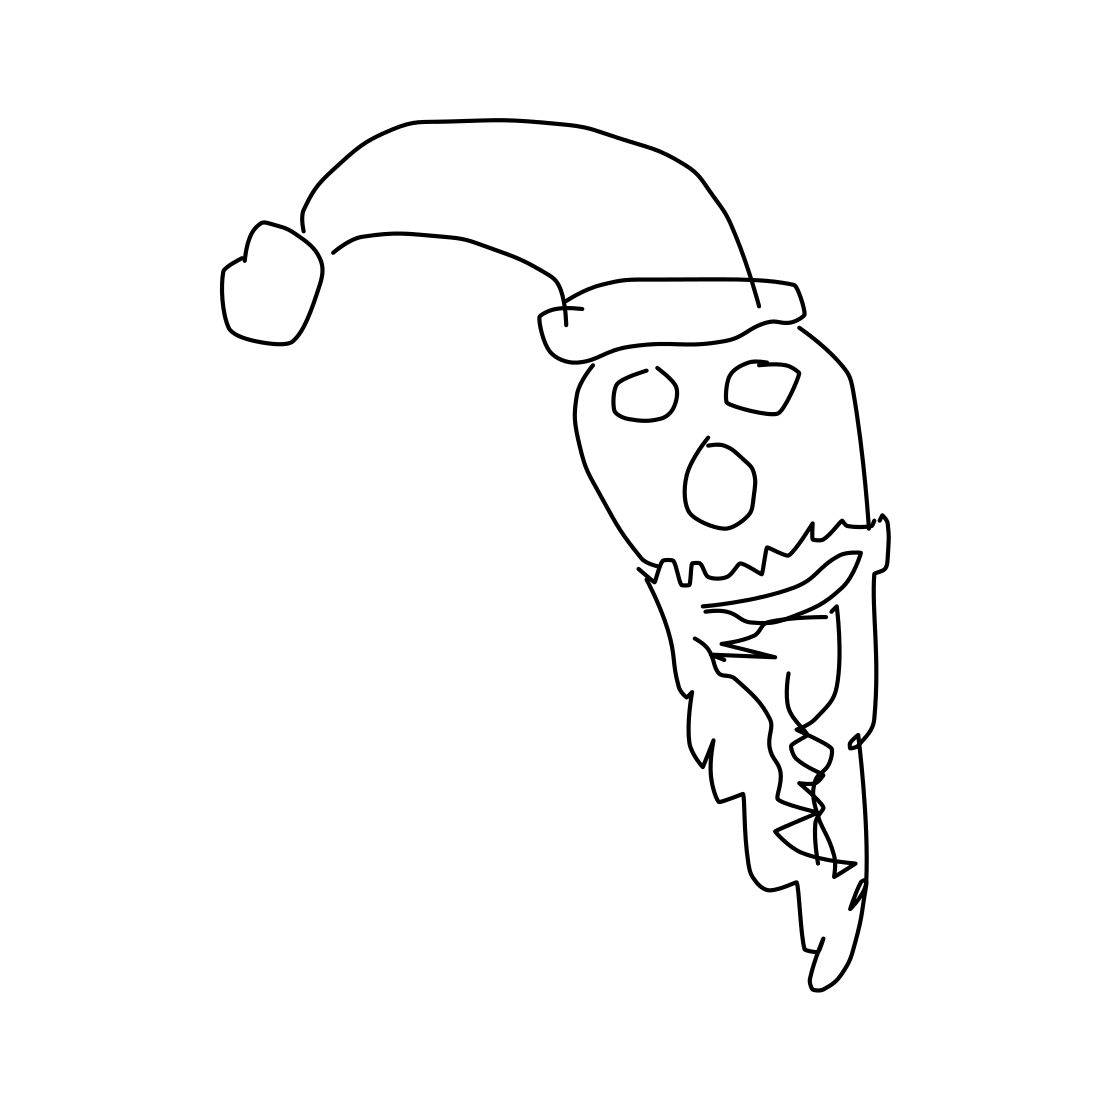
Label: santa claus